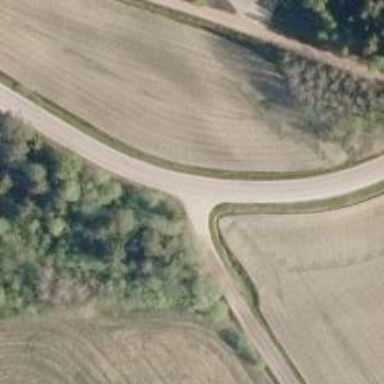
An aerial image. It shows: Tertiary road.